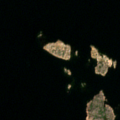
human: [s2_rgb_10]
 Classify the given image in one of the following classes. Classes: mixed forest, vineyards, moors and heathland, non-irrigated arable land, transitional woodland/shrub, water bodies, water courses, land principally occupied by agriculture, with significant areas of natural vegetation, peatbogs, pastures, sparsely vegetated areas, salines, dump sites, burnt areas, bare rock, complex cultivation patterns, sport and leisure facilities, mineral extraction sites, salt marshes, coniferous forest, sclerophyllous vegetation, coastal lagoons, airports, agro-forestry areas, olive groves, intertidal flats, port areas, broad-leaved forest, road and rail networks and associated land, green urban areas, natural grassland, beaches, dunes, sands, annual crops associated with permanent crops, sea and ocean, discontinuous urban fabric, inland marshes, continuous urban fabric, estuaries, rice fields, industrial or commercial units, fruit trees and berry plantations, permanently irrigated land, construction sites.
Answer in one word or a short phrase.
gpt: sea and ocean